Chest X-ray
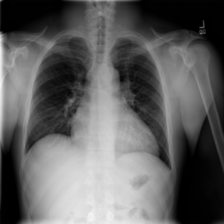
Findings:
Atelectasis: negative
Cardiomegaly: negative
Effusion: negative
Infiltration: negative
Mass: negative
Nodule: negative
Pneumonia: negative
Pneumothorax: negative
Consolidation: negative
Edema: negative
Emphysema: negative
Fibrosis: negative
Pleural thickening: negative
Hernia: negative